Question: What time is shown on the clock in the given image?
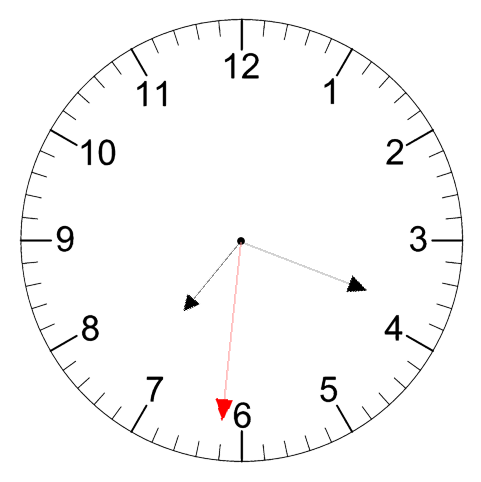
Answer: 07:18:31